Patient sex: F
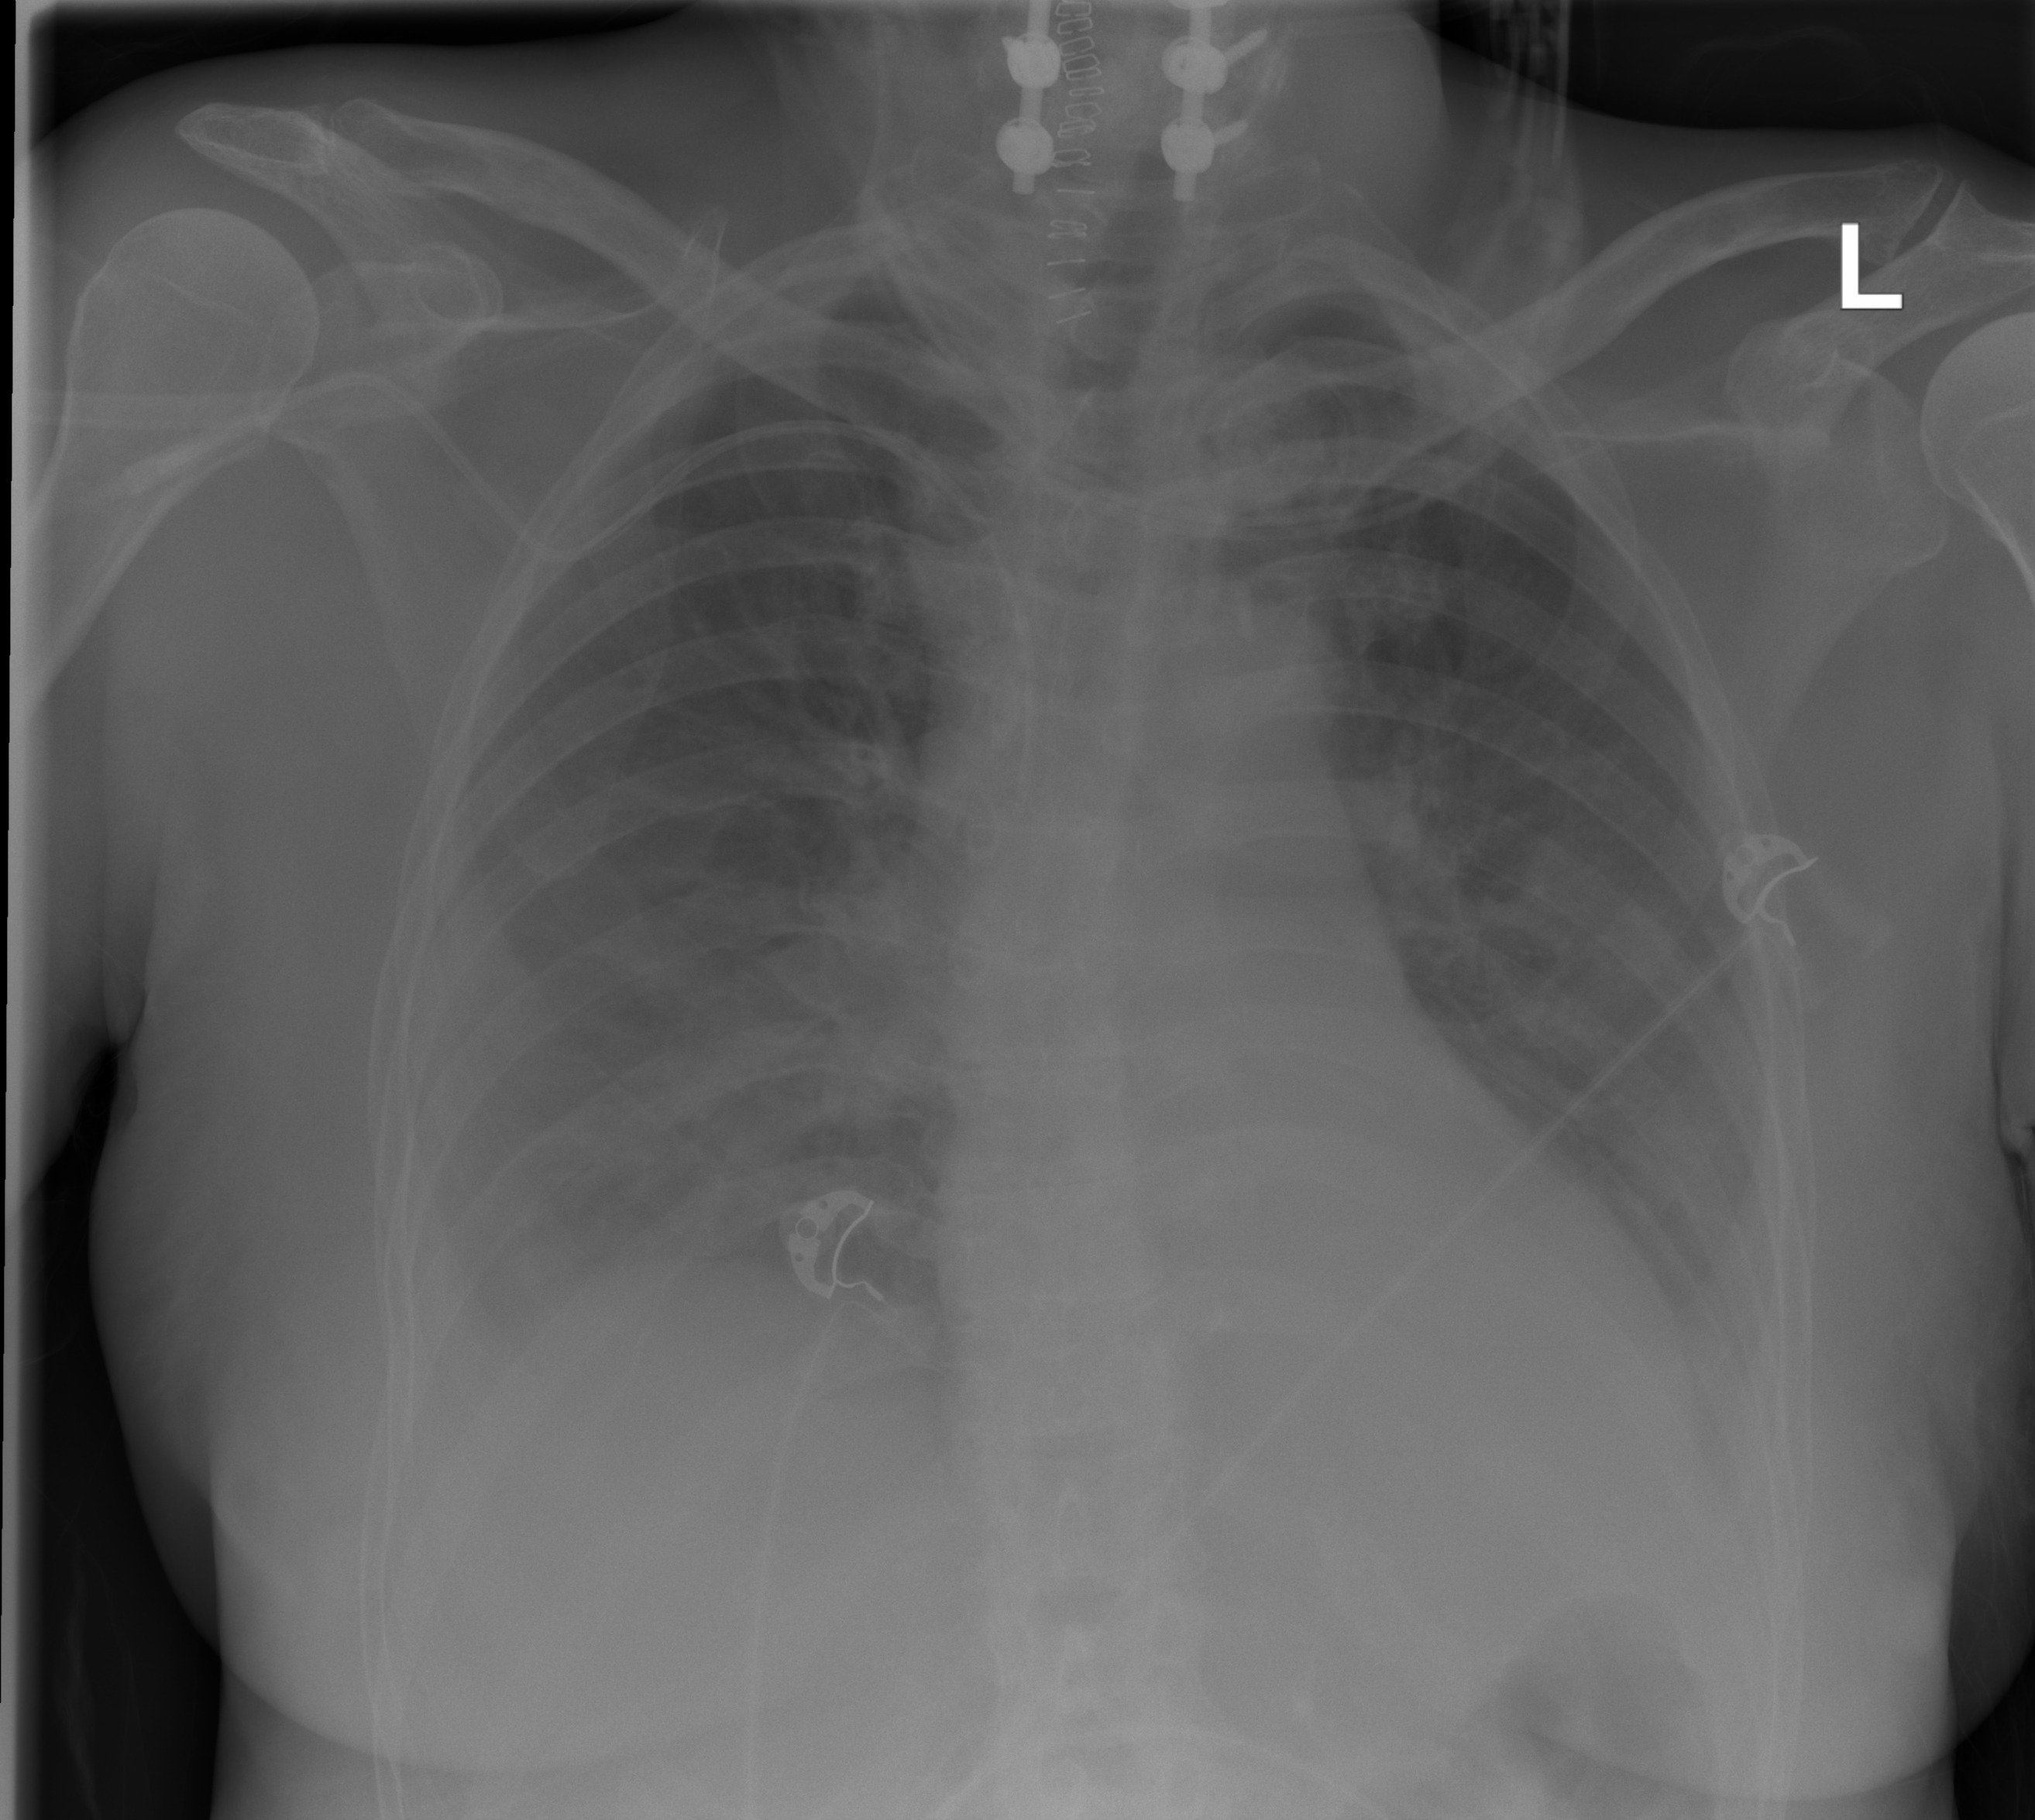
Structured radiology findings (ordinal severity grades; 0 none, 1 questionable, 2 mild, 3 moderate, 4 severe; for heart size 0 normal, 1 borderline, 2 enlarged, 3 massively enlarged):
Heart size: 0
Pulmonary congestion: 0
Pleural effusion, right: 2
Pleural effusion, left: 2
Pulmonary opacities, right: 0
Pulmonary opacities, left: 0
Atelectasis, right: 0
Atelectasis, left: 0